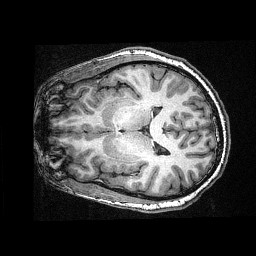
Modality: T1w
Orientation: axial
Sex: male
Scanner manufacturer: siemens
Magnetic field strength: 3 T
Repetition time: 2.3 s
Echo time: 0.00336 s